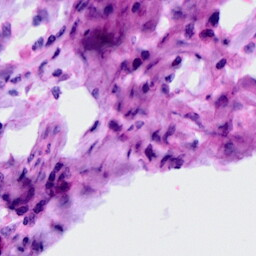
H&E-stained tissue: Cervix